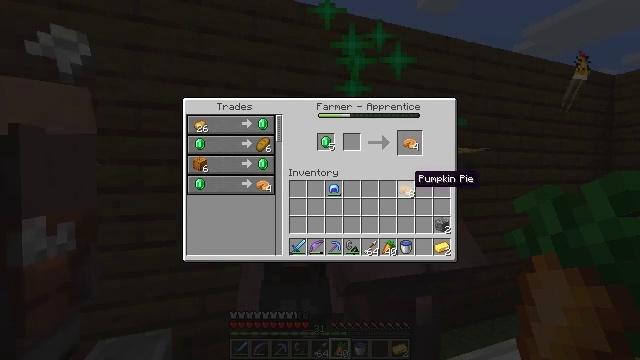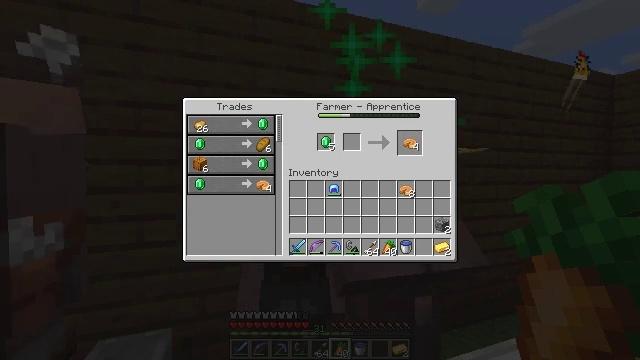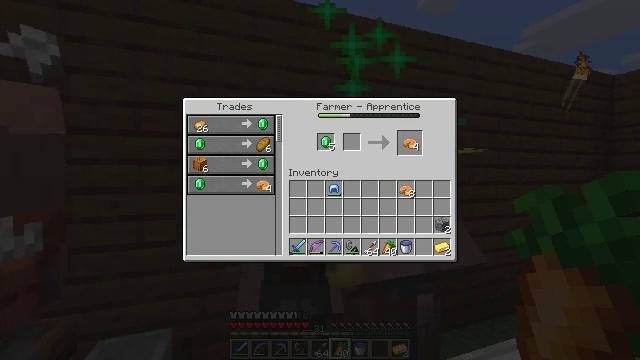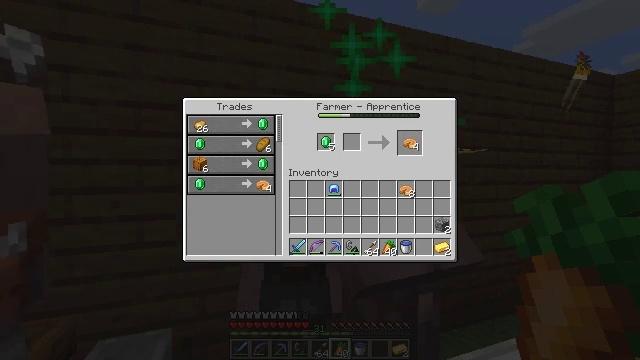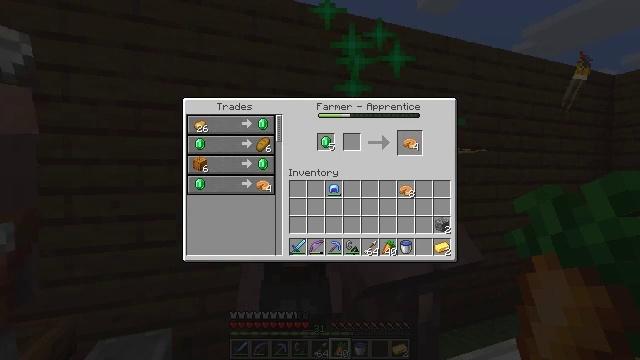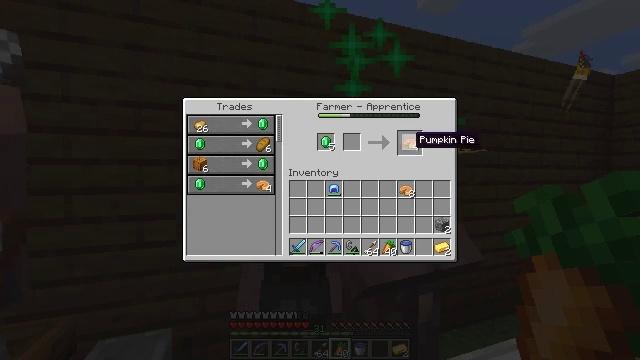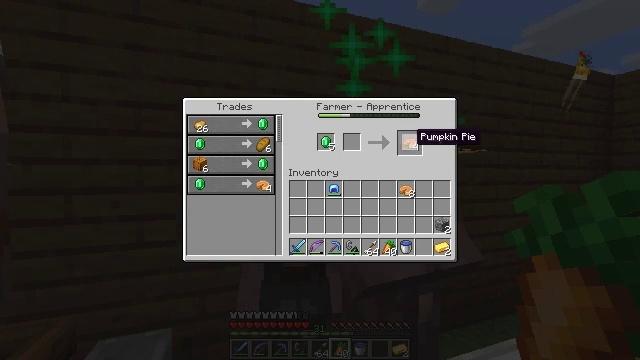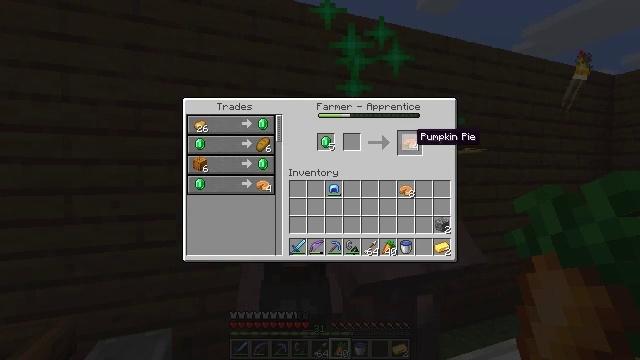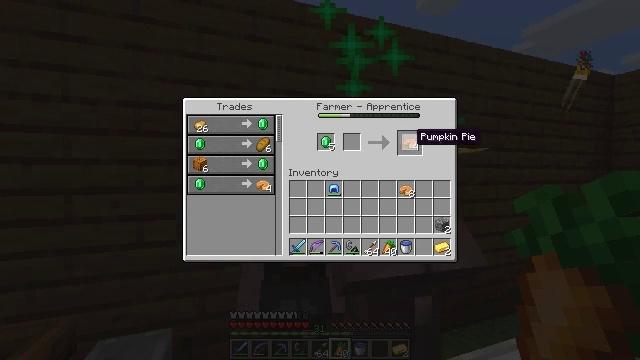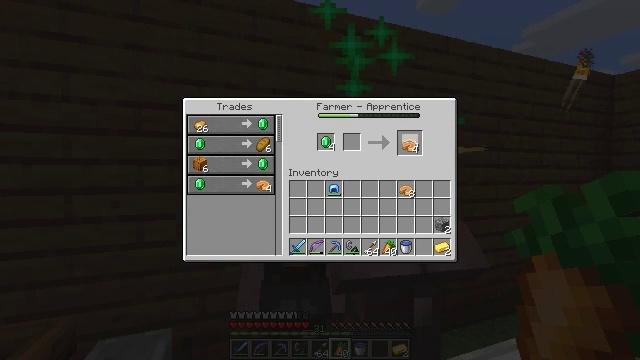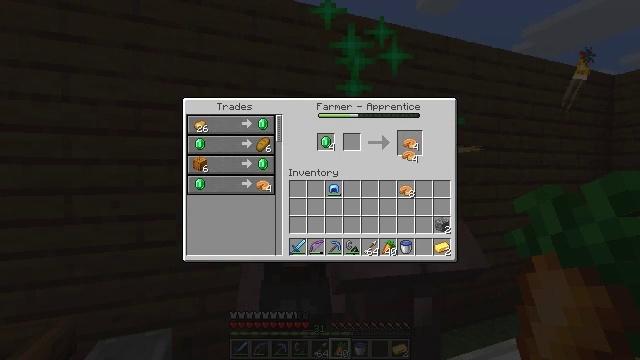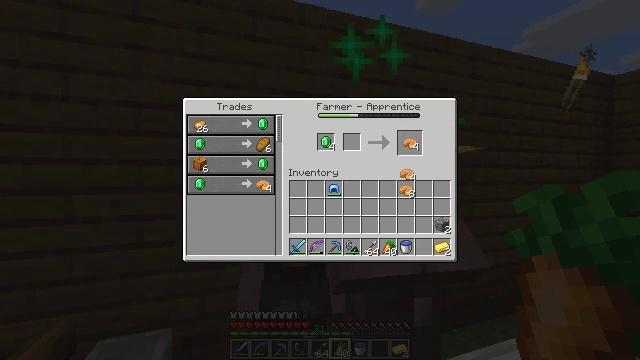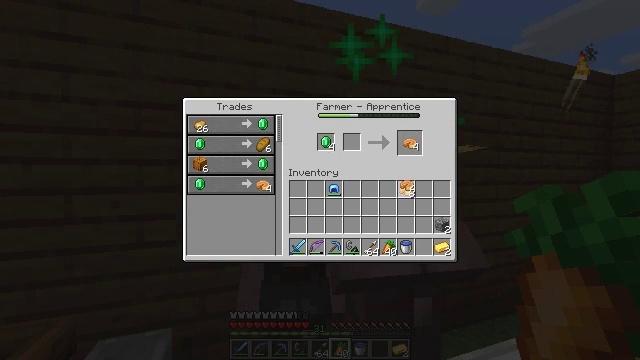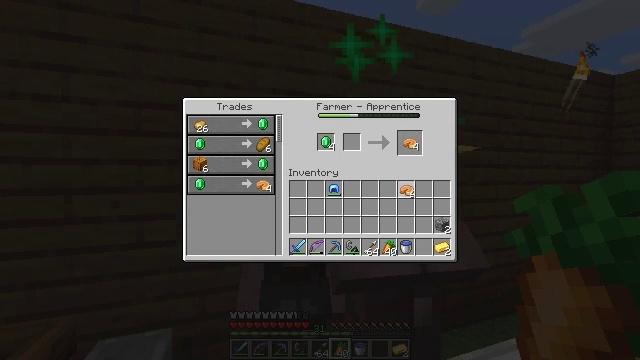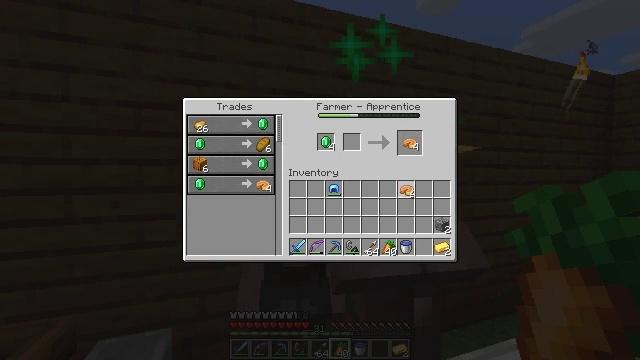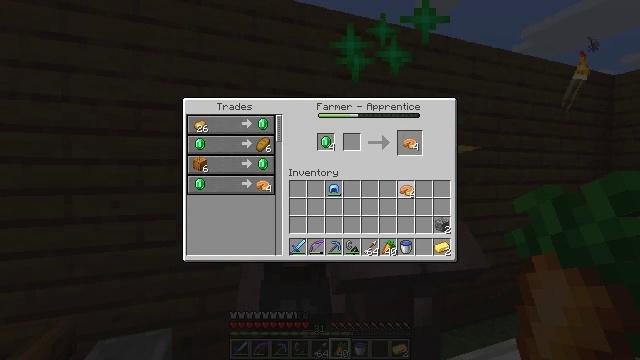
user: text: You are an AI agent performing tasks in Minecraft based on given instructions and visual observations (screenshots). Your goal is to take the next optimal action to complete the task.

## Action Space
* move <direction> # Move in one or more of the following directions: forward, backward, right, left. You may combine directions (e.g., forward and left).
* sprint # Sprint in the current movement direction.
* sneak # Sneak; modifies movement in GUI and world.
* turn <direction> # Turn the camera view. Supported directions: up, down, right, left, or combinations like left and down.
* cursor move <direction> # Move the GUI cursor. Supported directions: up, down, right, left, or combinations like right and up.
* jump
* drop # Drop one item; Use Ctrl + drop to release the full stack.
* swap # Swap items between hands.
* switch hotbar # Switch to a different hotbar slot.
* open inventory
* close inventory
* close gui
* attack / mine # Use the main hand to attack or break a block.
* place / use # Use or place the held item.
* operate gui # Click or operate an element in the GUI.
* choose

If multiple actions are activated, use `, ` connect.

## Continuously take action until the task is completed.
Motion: motion action
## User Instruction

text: Open a crafting table to make a pumpkin pie.
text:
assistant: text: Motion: cursor move up
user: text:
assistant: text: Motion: no_op
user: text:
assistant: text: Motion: cursor move up
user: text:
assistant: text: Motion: cursor move up
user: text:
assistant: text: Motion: no_op
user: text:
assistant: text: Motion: no_op
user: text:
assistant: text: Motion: no_op
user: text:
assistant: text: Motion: no_op
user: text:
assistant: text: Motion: operate gui
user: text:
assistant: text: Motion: cursor move down
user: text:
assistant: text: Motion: cursor move down
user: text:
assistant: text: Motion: cursor move down
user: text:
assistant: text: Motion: no_op
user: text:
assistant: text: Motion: no_op
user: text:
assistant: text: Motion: operate gui
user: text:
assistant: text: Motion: operate gui
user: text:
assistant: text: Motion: no_op
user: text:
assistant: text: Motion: cursor move up
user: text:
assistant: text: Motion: cursor move up
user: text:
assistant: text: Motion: cursor move up
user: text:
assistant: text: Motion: cursor move up
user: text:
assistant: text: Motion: cursor move up
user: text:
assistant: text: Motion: no_op
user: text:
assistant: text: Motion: no_op
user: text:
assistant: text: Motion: operate gui
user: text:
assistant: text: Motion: cursor move down, operate gui
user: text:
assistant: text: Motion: cursor move down
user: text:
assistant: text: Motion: cursor move down
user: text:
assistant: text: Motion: cursor move down
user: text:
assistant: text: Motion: no_op